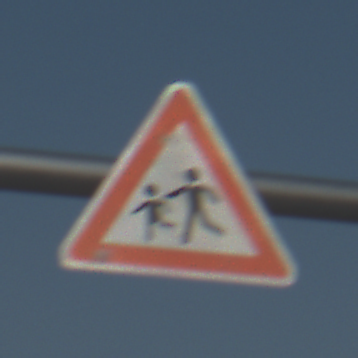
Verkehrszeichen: KinderRechts
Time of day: MorningAfternoon
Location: Outdoor (Special)
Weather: Clear
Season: NotSpecified
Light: Natural